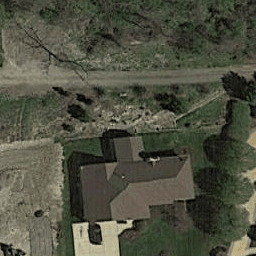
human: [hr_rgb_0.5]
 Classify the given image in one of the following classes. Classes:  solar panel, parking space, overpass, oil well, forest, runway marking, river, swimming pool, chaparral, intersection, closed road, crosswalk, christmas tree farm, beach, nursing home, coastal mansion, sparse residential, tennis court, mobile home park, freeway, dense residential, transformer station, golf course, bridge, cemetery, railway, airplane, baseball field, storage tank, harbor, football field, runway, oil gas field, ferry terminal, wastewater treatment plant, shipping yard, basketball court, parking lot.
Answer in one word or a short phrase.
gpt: sparse residential